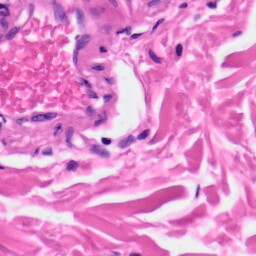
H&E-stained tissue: Skin